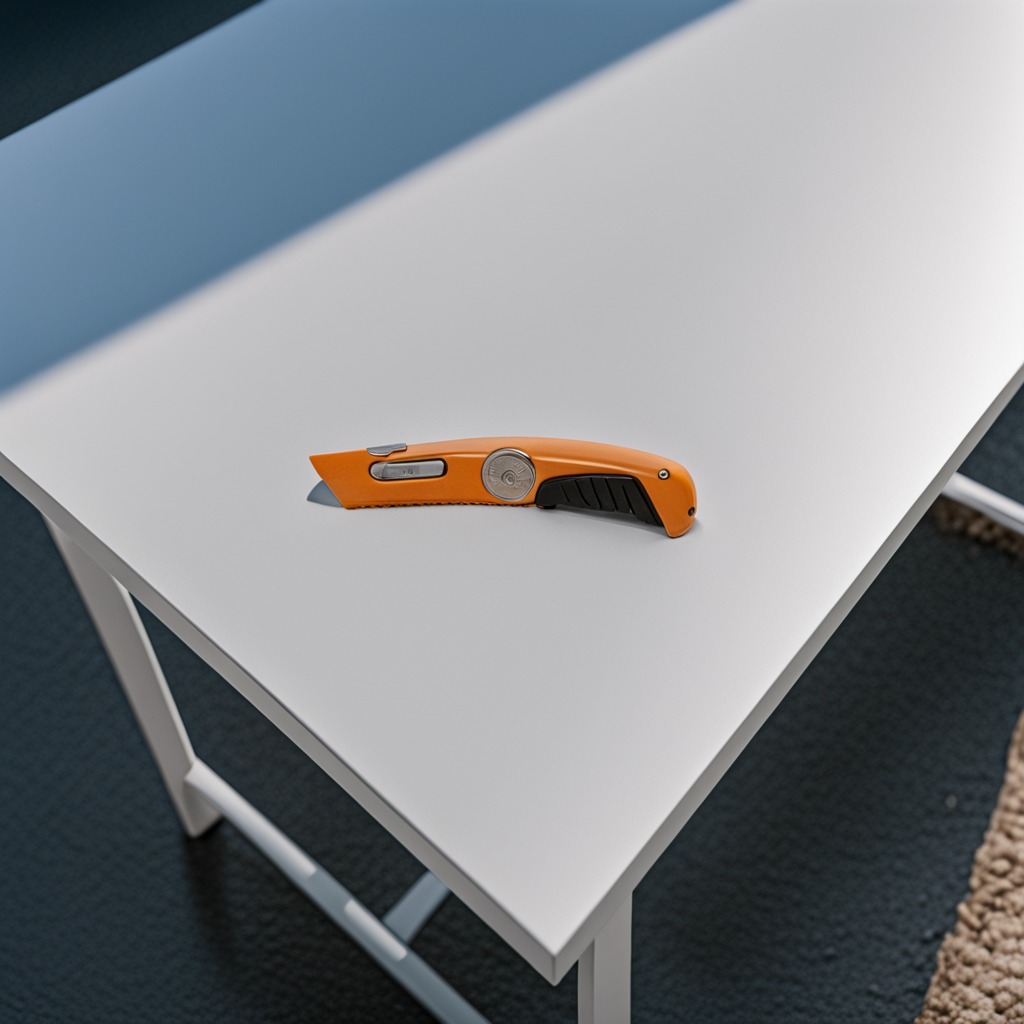
A utility knife lies on a clean utility table in a temporary outdoor tool station.